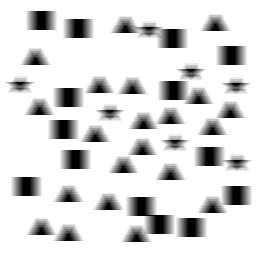
Squares: 14
Triangles: 21
Stars: 7
Total shapes: 42